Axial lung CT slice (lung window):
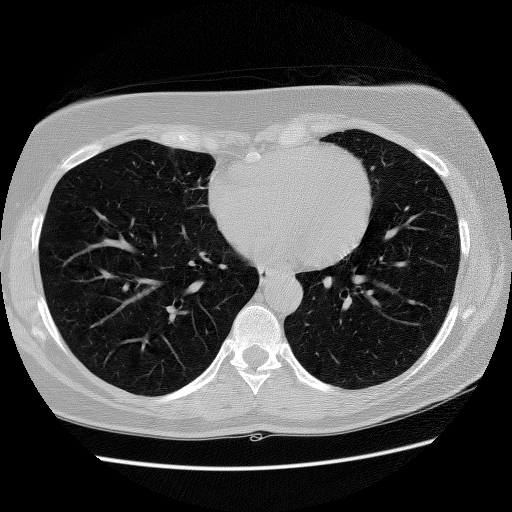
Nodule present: no